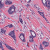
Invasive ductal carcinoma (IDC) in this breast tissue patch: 1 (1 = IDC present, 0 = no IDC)